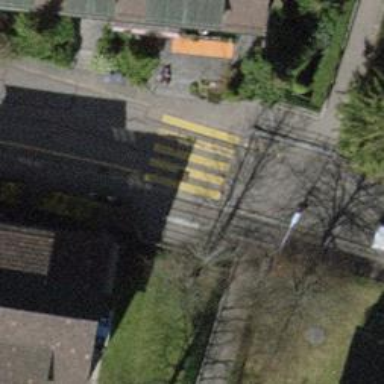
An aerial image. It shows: Uncontrolled zebra crossing on the road.